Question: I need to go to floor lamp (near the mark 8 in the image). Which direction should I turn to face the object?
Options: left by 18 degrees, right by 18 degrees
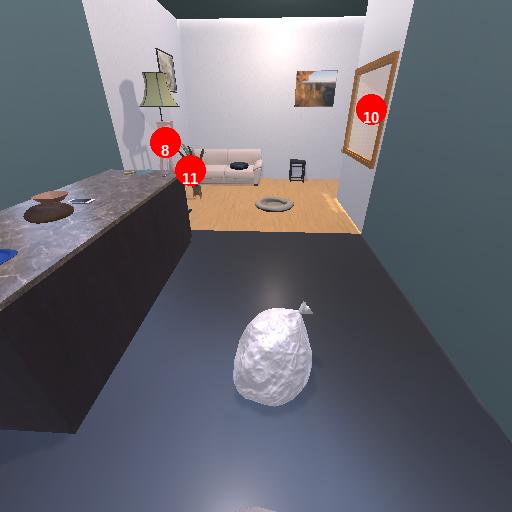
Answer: left by 18 degrees